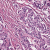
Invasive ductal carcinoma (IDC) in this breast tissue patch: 1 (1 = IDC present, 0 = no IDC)